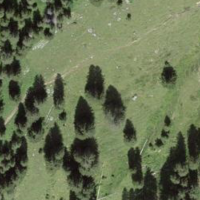
EUNIS habitat code: 44
Species observed at this site:
Gentiana verna